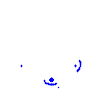
Particle: pion